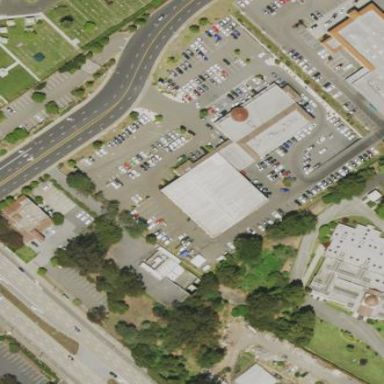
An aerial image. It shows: Building housing car shop.